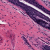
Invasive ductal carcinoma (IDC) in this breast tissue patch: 0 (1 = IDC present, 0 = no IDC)